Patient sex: F
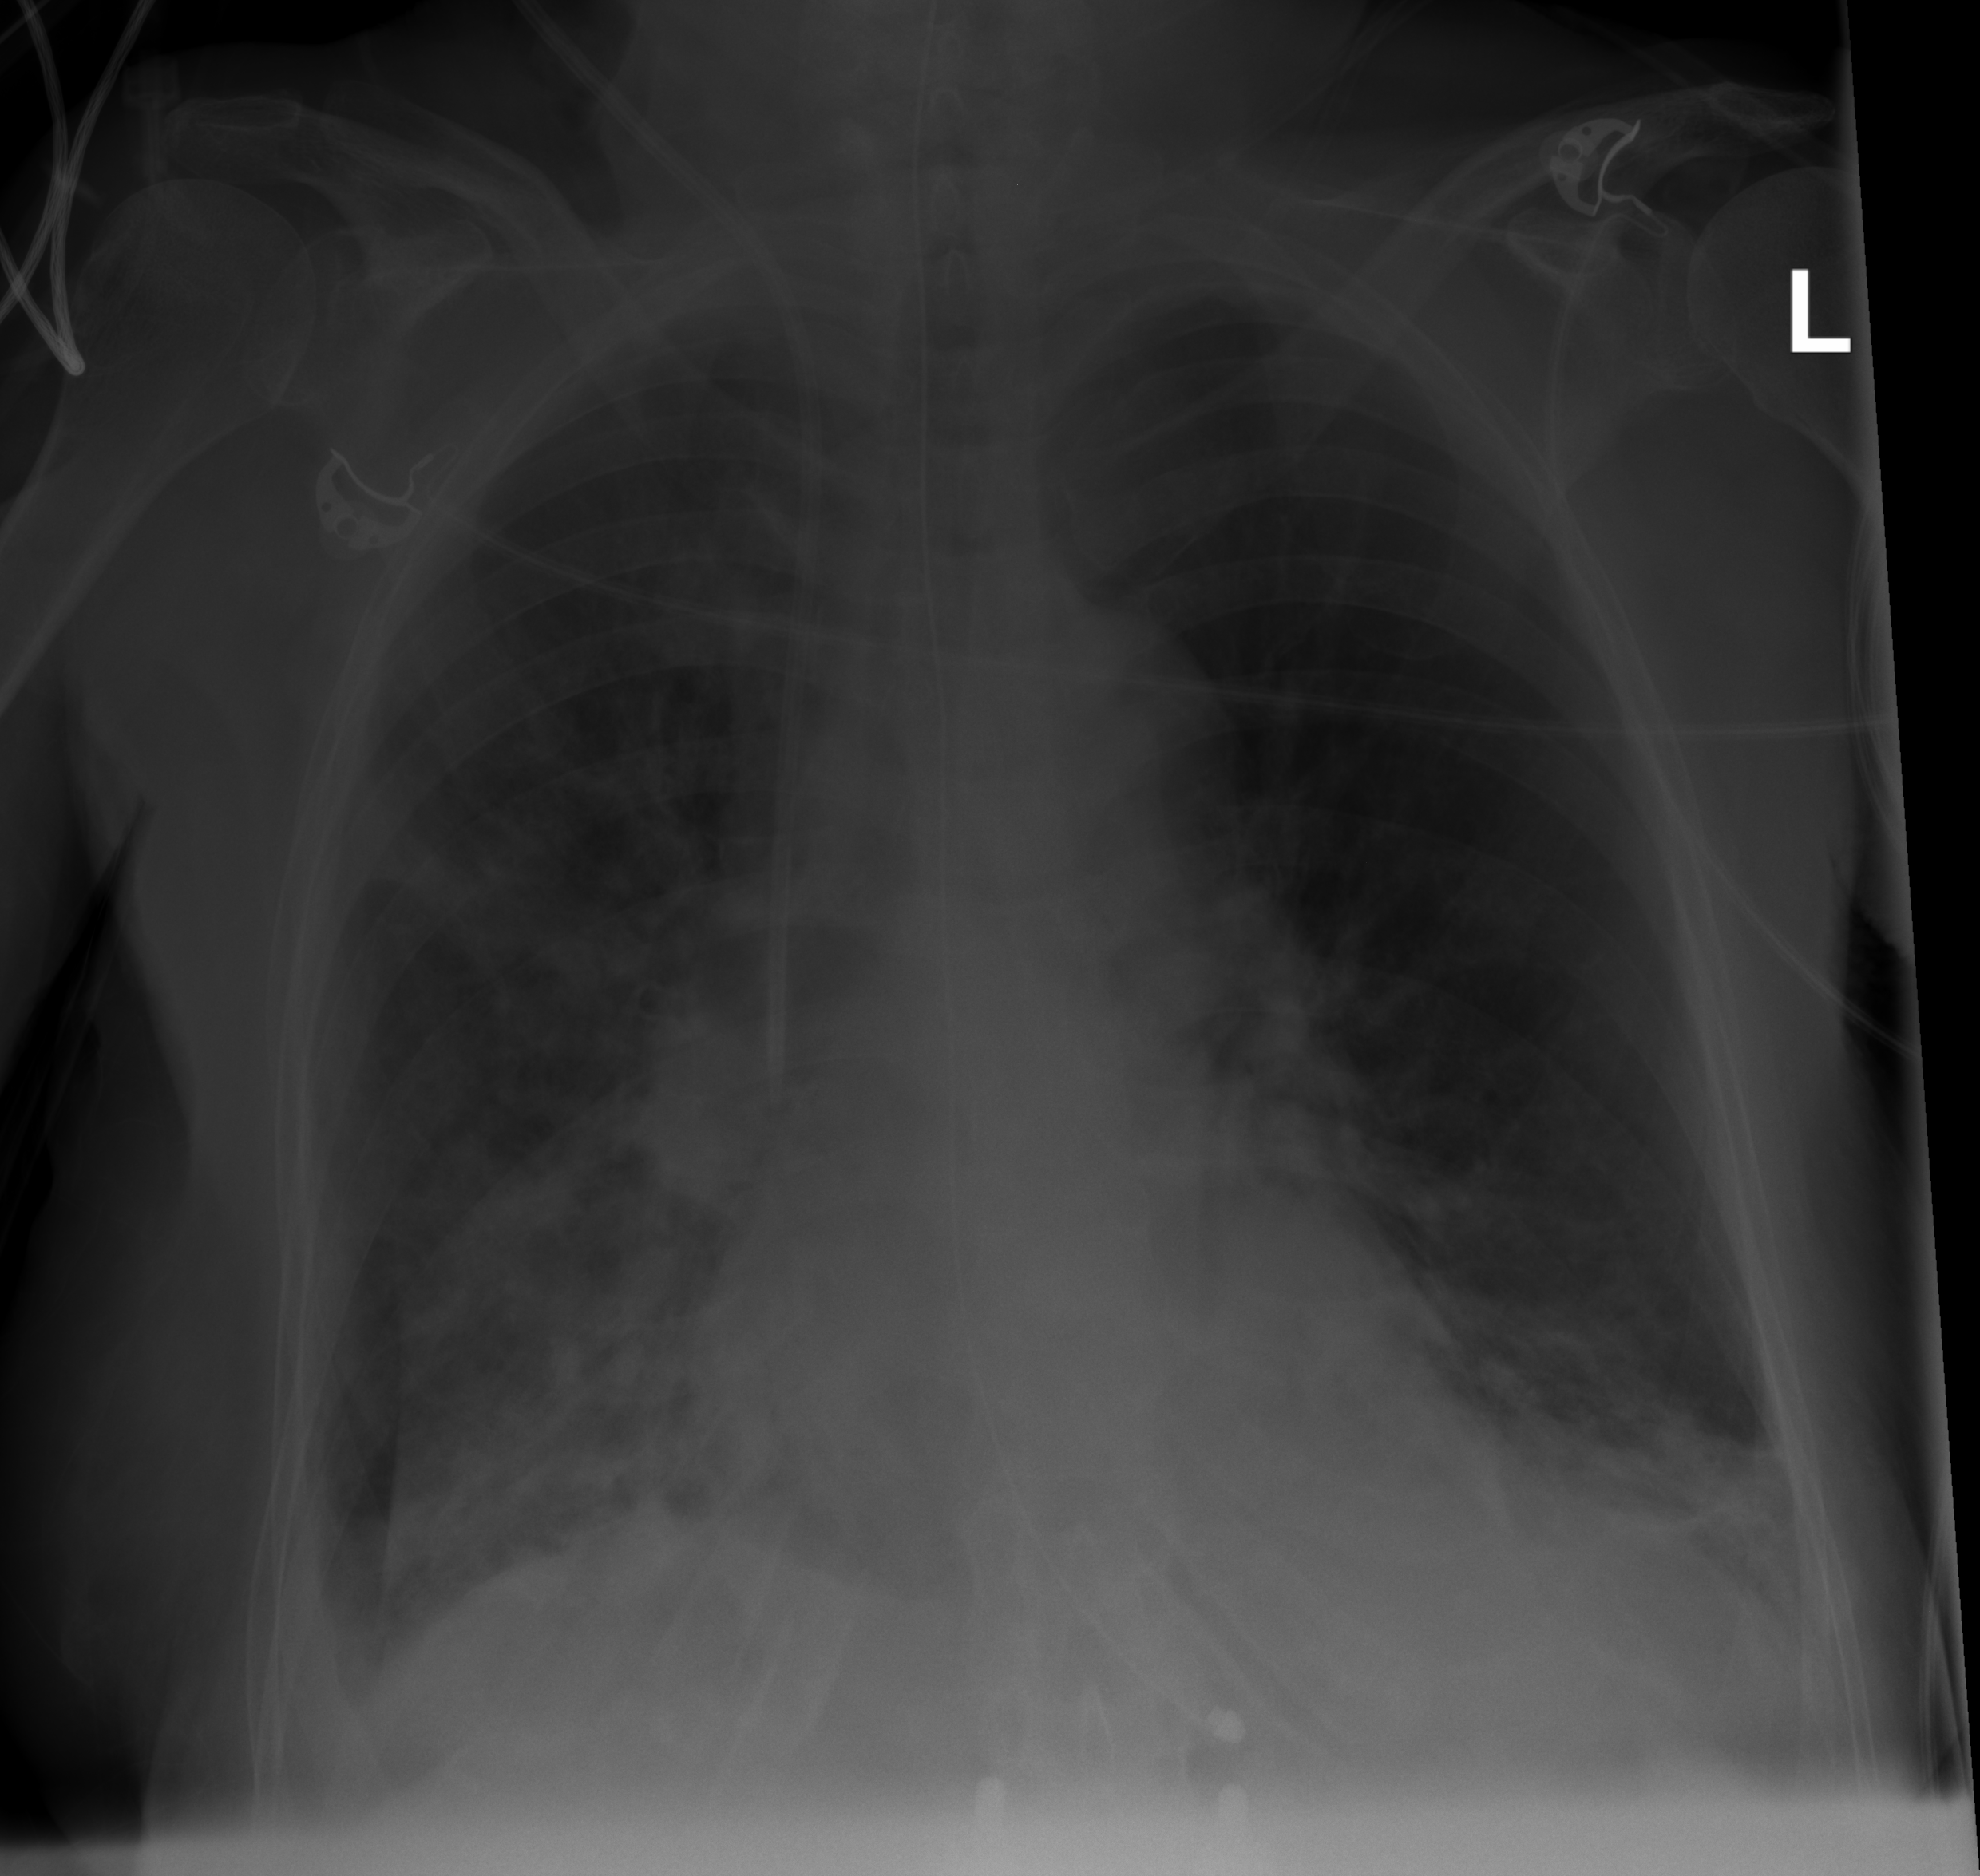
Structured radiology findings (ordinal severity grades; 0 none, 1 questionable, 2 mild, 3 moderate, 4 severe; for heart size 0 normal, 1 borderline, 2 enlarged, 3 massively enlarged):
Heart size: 0
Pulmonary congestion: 3
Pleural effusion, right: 2
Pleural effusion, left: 2
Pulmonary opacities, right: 2
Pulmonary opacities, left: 0
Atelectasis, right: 3
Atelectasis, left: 2